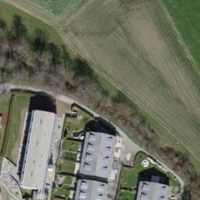
EUNIS habitat code: 52
Species observed at this site:
Allium ursinum
Geranium robertianum